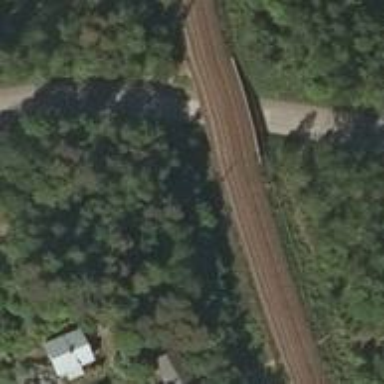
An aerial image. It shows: Bridge with electrified continuous railway track and contact line.